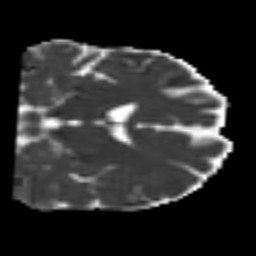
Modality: MD
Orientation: coronal
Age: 46
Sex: male
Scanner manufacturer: siemens
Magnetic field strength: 3 T
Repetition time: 4.999 s
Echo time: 0.07946 s